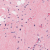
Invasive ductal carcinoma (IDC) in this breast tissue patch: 1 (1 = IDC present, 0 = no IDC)